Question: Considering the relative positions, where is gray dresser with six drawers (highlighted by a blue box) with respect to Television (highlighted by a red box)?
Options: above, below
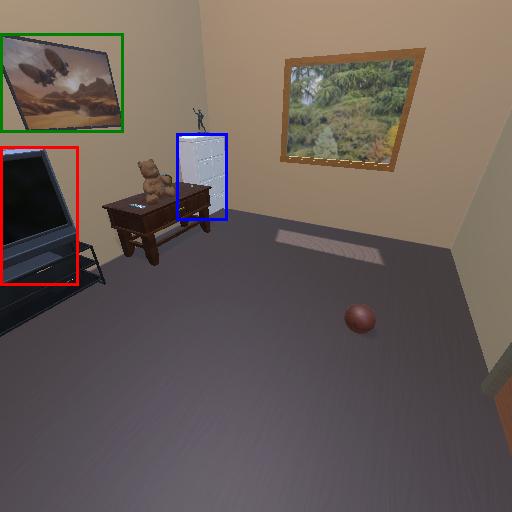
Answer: above